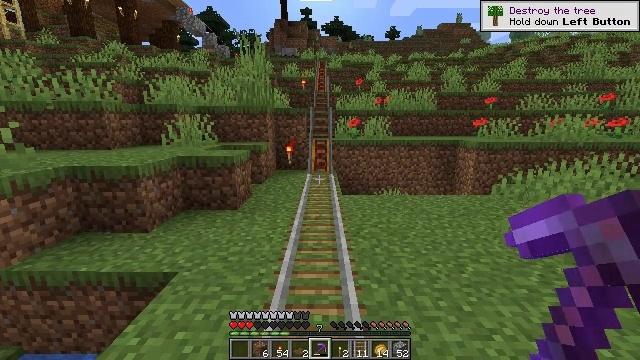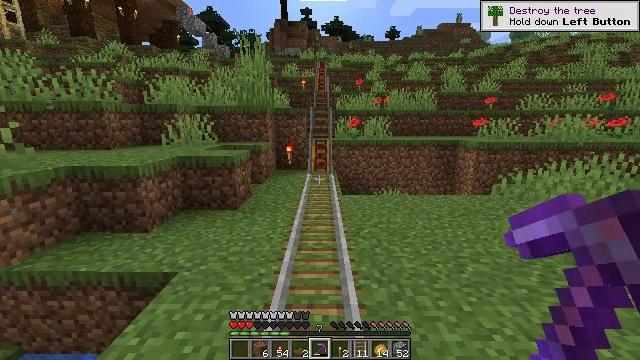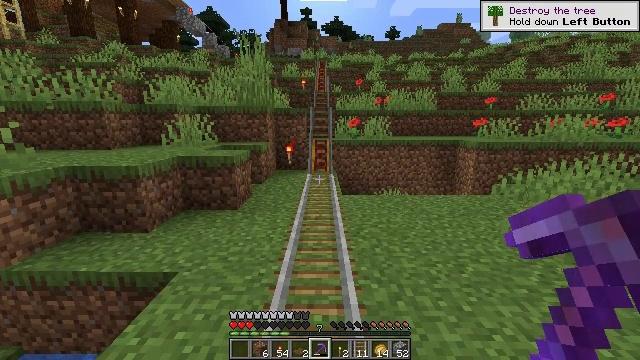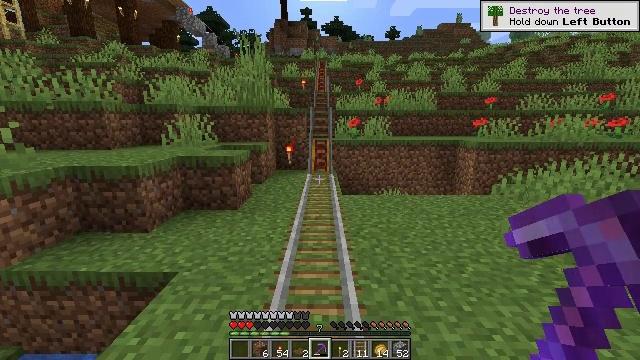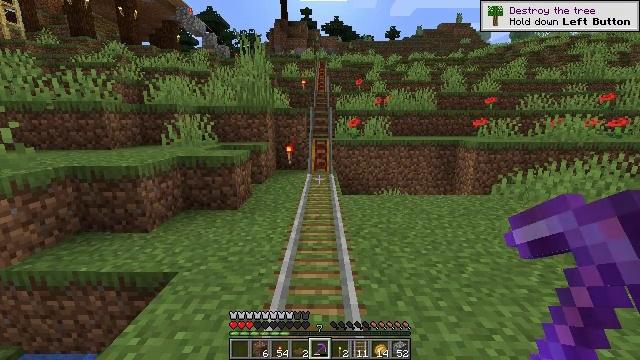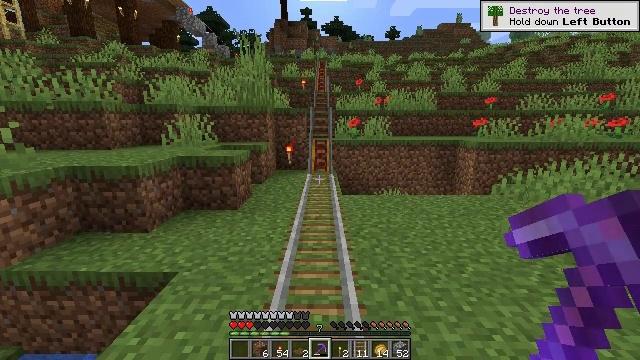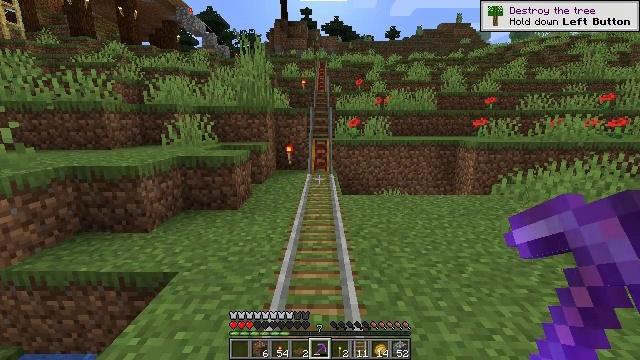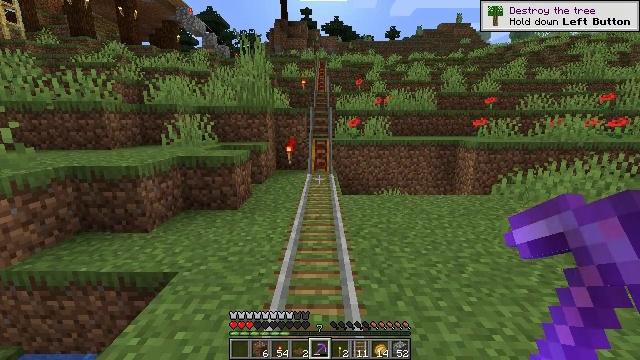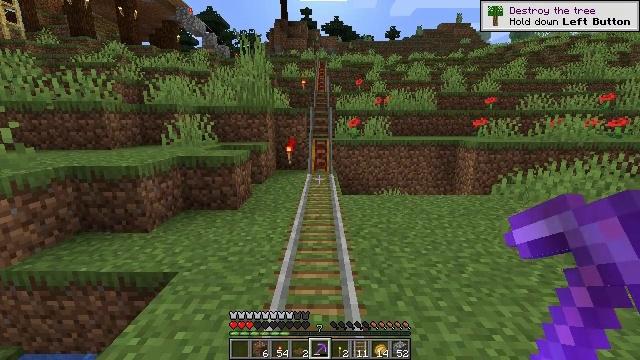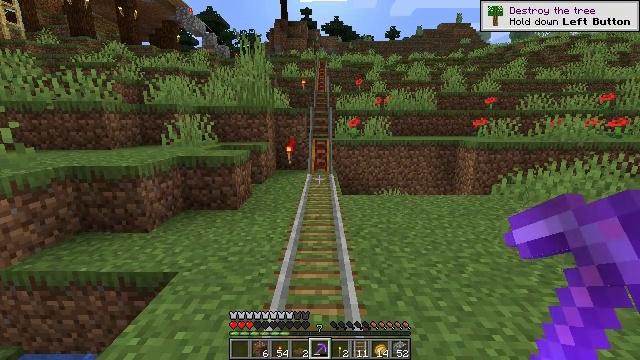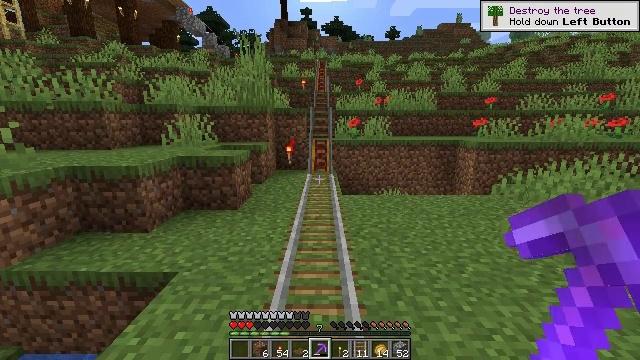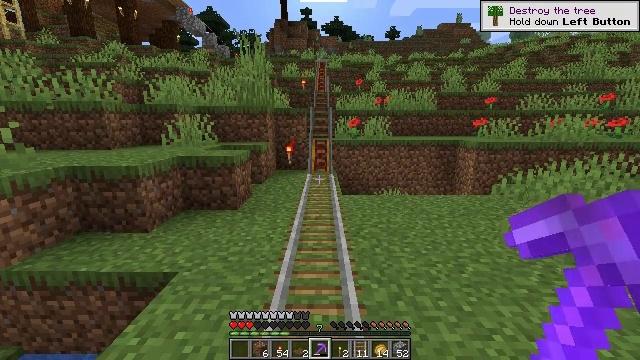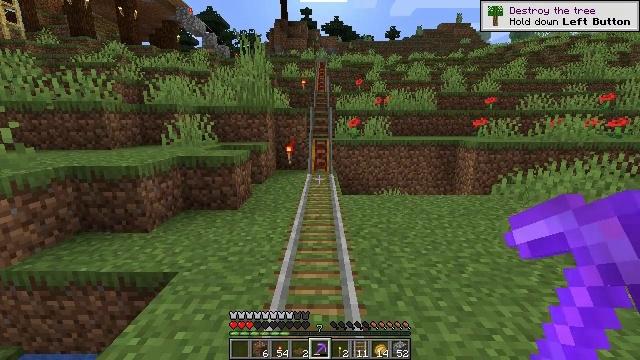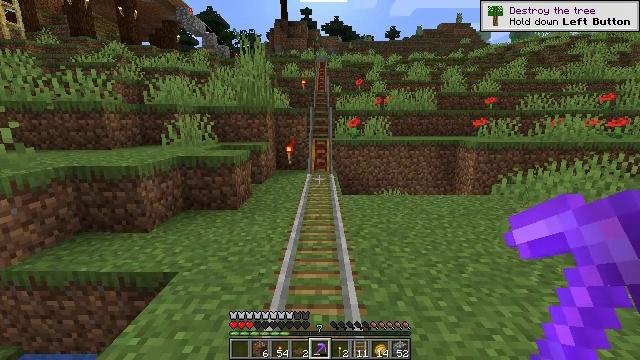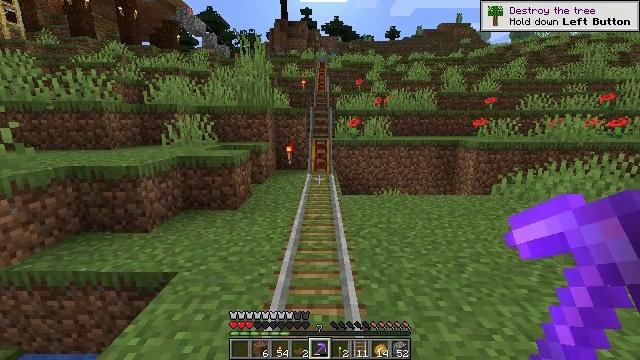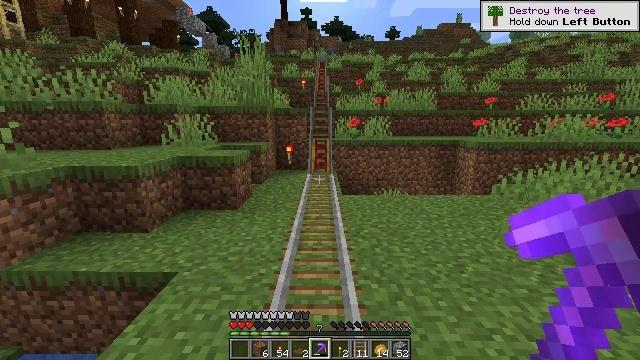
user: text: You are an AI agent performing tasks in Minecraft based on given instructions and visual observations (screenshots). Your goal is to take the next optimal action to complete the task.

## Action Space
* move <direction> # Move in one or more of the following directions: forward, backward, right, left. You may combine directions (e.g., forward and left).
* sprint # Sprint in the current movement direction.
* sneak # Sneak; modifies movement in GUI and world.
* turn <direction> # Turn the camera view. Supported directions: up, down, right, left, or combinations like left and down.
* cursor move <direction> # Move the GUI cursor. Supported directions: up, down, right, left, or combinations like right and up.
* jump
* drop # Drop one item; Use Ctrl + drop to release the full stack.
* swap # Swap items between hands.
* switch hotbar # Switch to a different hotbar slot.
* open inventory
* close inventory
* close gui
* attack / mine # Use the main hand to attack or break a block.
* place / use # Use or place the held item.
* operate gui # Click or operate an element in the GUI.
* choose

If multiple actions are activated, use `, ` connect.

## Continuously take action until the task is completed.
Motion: motion action
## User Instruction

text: Break the torch to collect it.
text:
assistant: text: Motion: no_op
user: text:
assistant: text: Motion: no_op
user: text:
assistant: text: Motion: no_op
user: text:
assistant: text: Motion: no_op
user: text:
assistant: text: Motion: no_op
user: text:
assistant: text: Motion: no_op
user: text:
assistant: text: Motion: no_op
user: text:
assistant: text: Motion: no_op
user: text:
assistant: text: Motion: no_op
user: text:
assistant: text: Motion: no_op
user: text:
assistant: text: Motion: no_op
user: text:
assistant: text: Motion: no_op
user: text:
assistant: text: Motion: no_op
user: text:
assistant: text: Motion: no_op
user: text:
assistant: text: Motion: no_op
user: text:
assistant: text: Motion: no_op
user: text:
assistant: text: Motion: no_op
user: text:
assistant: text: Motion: no_op
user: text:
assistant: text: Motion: no_op
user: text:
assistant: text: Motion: no_op
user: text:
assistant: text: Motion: no_op
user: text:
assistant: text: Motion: no_op
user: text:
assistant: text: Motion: no_op
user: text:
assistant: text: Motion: no_op
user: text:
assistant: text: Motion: no_op
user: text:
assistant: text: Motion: no_op
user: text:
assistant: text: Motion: no_op
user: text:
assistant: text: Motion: no_op
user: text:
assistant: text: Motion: no_op
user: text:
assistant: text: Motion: no_op